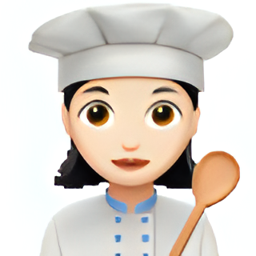
Name: female cook type 1 2
Emoji: 👩🏻‍🍳
Group: People & Body
Sub-group: person-role